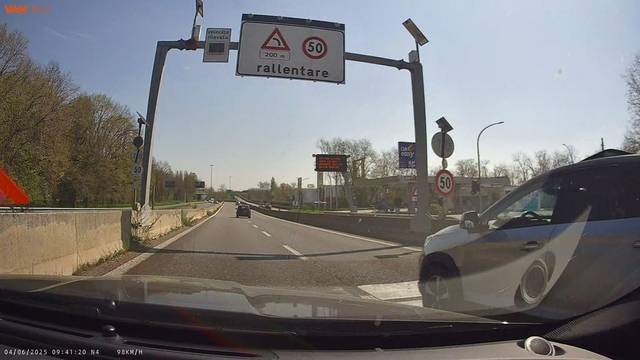
Region: Italy
Coordinates: 45.641, 8.857